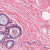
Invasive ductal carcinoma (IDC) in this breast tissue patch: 0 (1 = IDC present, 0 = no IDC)